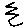
Label: zigzag